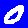
Digit: 0